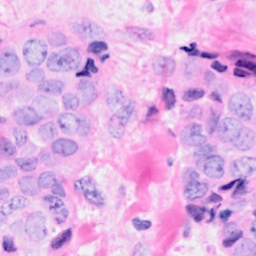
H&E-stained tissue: Breast